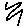
Label: zigzag